Field crop: maize
Growth stage: 2
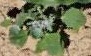
Species: chenopodium